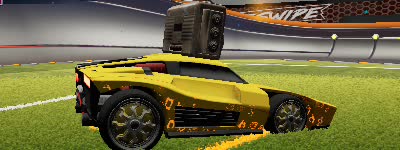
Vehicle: breakout